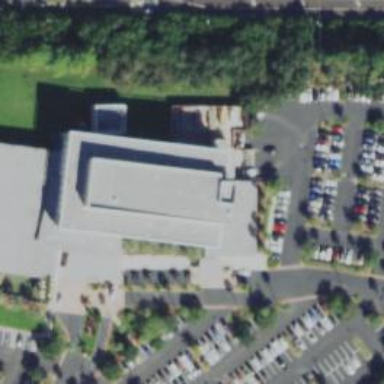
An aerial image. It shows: Hospital providing healthcare services.